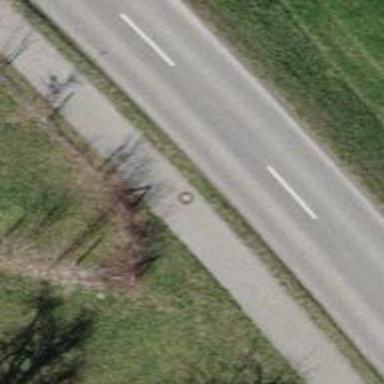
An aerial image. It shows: Asphalt road classified as tertiary.